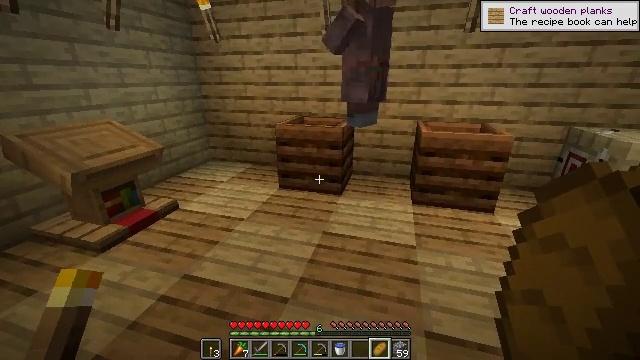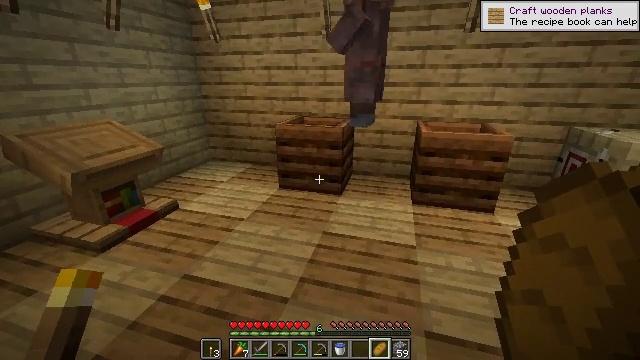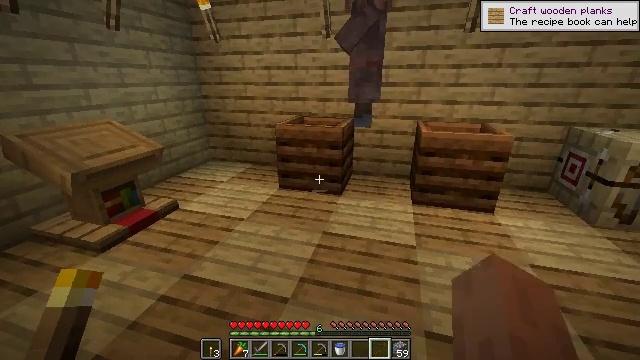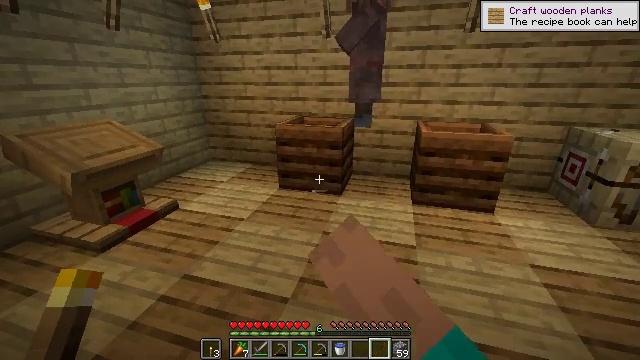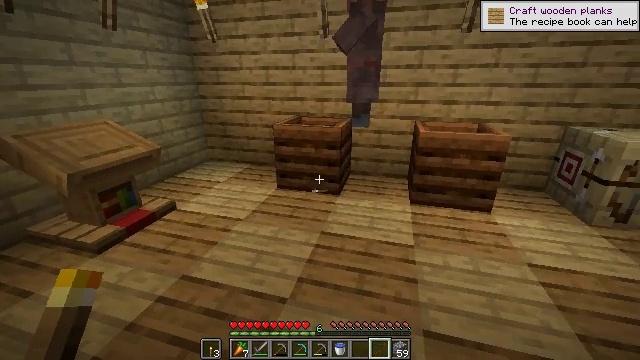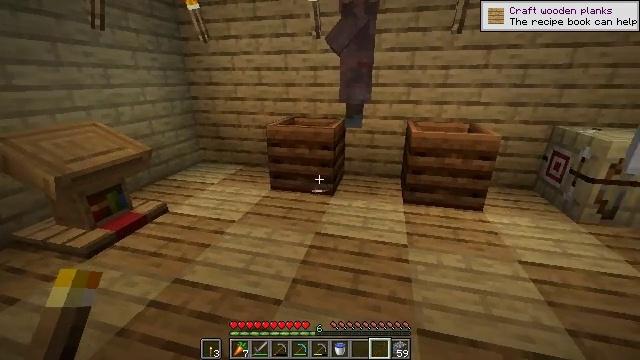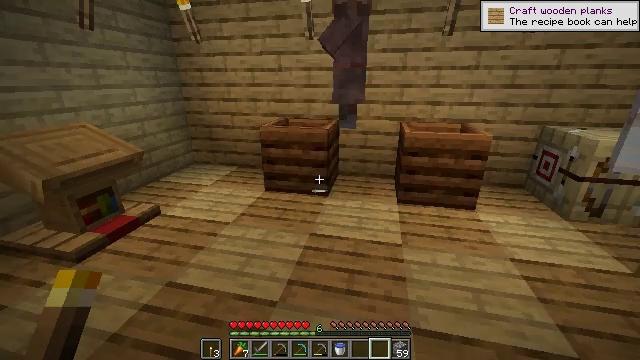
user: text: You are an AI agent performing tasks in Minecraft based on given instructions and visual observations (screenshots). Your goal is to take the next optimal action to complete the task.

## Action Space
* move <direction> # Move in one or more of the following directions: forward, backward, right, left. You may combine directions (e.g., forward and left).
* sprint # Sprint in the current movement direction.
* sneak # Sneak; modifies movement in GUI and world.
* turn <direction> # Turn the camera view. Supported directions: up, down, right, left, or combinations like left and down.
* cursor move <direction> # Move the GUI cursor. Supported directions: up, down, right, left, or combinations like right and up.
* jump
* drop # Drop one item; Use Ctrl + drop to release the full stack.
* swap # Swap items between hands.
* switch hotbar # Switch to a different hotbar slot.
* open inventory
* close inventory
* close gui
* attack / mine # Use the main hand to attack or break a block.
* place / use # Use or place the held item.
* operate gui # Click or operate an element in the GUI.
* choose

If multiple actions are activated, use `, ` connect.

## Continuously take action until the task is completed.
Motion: motion action
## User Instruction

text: Remove a bread from the inventory.
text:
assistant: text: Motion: no_op
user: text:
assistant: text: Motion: drop
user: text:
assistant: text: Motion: drop
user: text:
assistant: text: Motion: drop
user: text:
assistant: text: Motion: turn right
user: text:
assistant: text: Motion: turn right
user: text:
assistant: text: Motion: no_op